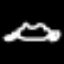
Label: frog